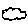
Label: cloud